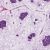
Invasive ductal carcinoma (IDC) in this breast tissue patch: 1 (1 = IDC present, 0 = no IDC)